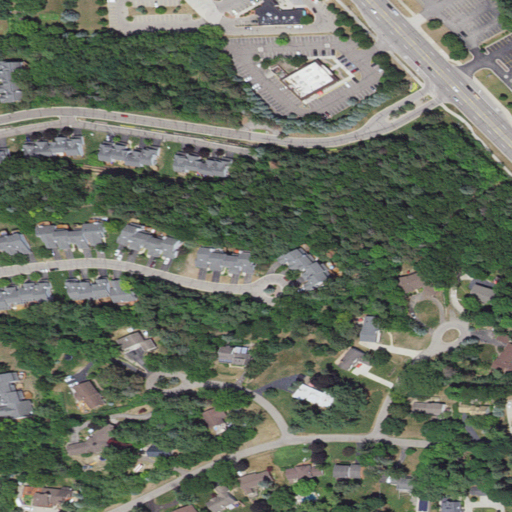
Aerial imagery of mountain in Michigan named Waterford Hill containing open development, low intensity development, medium intensity development, and high intensity development